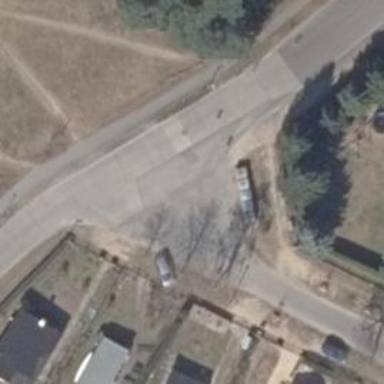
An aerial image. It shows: Residential road with concrete surface. The sidewalk is on the left.